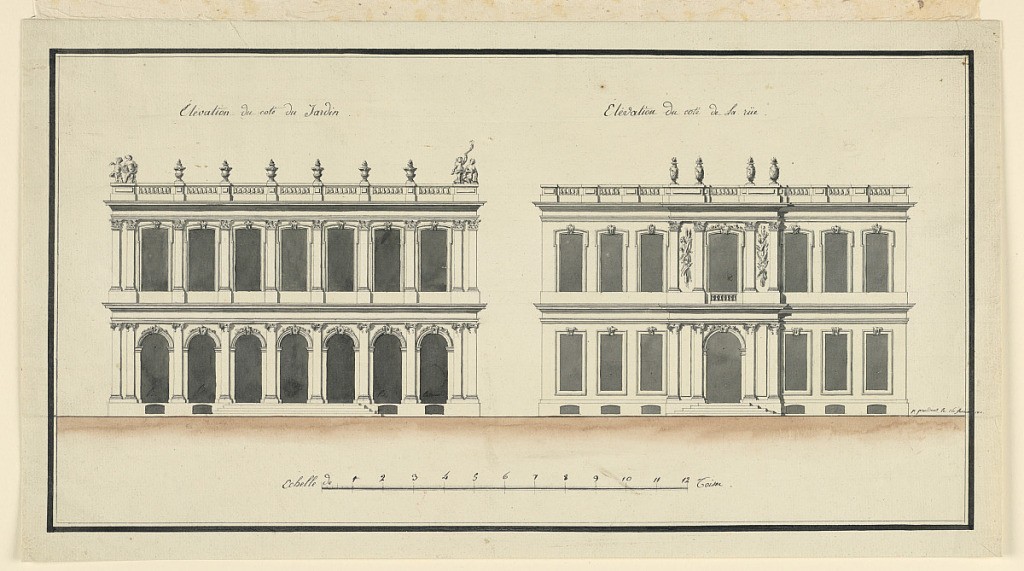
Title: Garden and Street Elevations of a Small Palace
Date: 1814
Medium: Pen and ink, brush and watercolor on paper
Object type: Drawing
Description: At left, garden elevation of a two-storied palace with seven bays in two ranges, and surmounted by a balustrade ornamented with urns and paired putti at the angles. At right, street elevation of the same building, with the portal and window over it featured by paired pilasters, carved panels of trophies and four urns breaking the roof balustrade.